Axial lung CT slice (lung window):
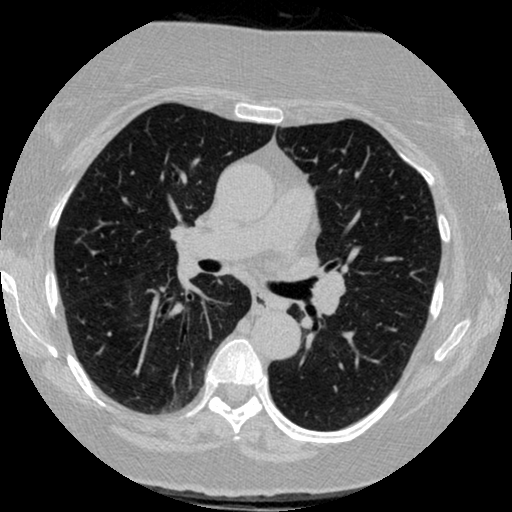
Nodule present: no